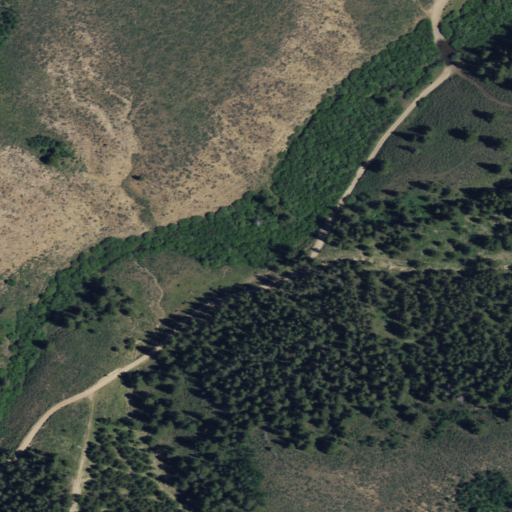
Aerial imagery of valley in Idaho named Pole Canyon containing shrub, evergreen forest, woody wetlands, and grassland